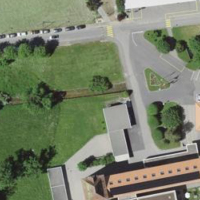
EUNIS habitat code: 54
Species observed at this site:
Geum rivale